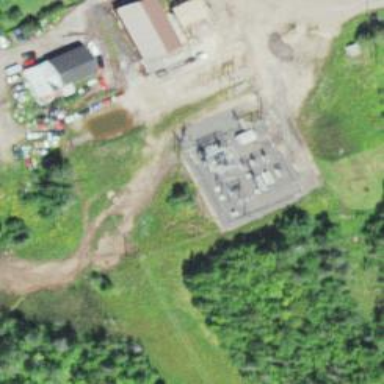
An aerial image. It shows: Power substation.